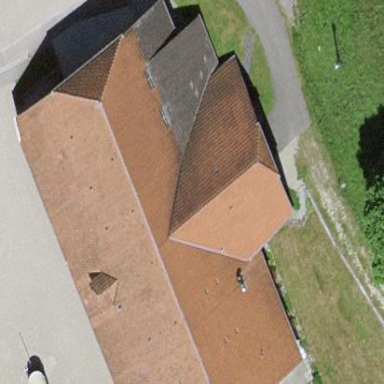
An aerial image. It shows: Farm building.